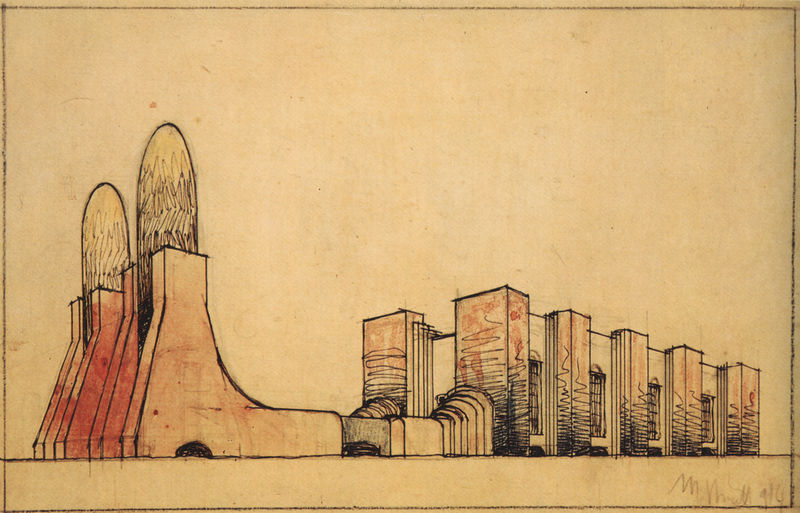
Titel: Palazzo per concerti
Künstler: Mario Chiattone
Standort: Pisa
Institution: Dipartimento di Storia delle Arti dell'Università degli Studi di Pisa
Schlagwörter: aquarell, braun, fenster, orange, schwarz, skizze, weiss, zeichnung, gebäude, haus, rot, zylinder, architektur, rahmen, signatur, gitter, kirche, schornstein, perspektive, moderne, modern, mauer, fabrik, saal, sepia, industrie, striche, tor, halle, futurismus, eingang, tusche, außen, unterschrift, türme, beton, ideal, entwurf, bauhaus, geometrisch, gitterfenster, plan, block, geometrie, firma, kuben, werkbund, rohr, eier, zehn, einstöckig, kraftwerk, blöcke, phallus, planskizze, elia, sant'lia, fabrikanalage